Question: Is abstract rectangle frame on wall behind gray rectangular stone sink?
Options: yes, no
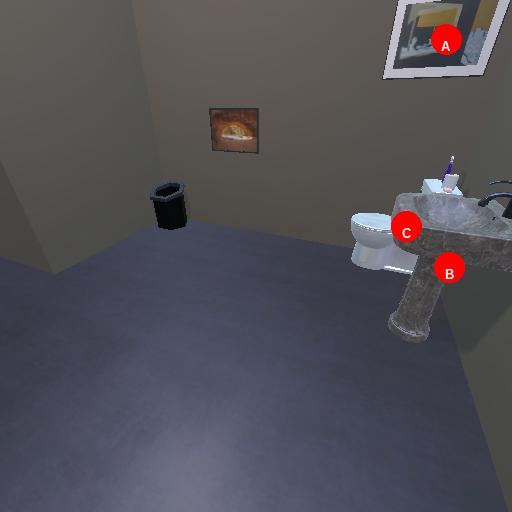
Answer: yes